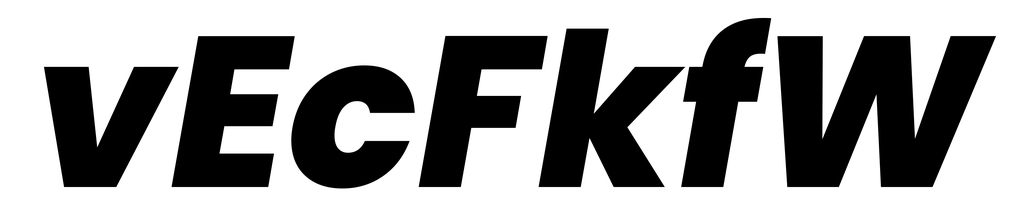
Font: Poppins-ExtraBoldItalic